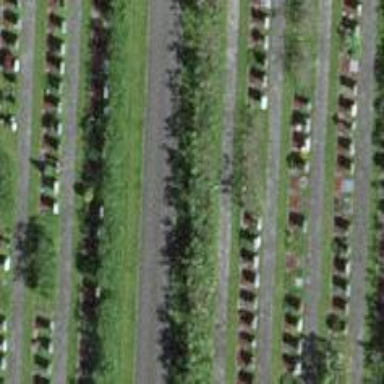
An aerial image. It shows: Grave yard.